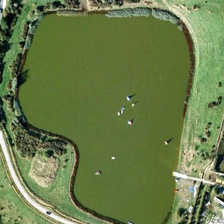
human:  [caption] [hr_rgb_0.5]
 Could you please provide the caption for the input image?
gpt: many green trees and meadows are around an irregular green pond .

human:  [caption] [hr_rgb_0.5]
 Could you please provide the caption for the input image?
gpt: many green trees and meadows are around an irregular green pond .

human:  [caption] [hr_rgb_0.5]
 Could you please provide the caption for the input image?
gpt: many green trees and meadows are around an irregular green pond .

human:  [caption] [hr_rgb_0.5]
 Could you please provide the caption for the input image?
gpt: many green trees and meadows are around an irregular green pond .

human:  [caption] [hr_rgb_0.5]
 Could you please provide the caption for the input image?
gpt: many green trees and meadows are around an irregular green pond .